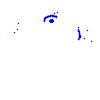
Particle: kaon